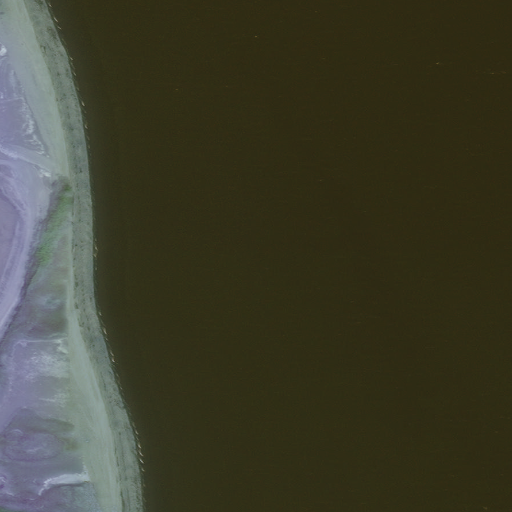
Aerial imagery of bar in Alaska named Village Spit containing only unknown